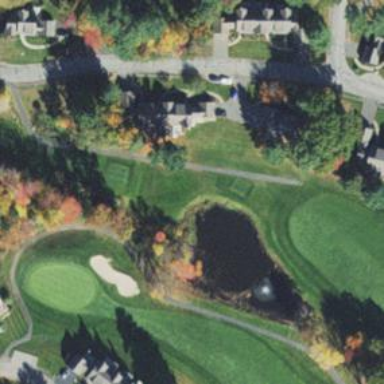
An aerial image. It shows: Footway that serves as golf path.